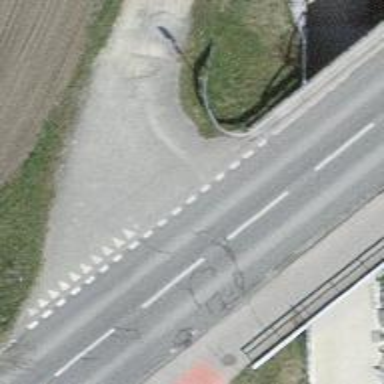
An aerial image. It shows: Primary highway with bridge. There is track designated for cyclists on the left side.